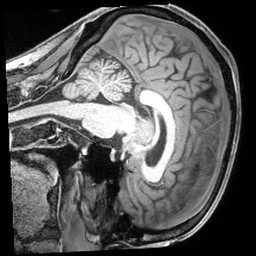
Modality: T1w
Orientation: sagittal
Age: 46
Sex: male
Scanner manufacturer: siemens
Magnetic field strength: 3 T
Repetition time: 2.4 s
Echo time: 0.00195 s